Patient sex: F
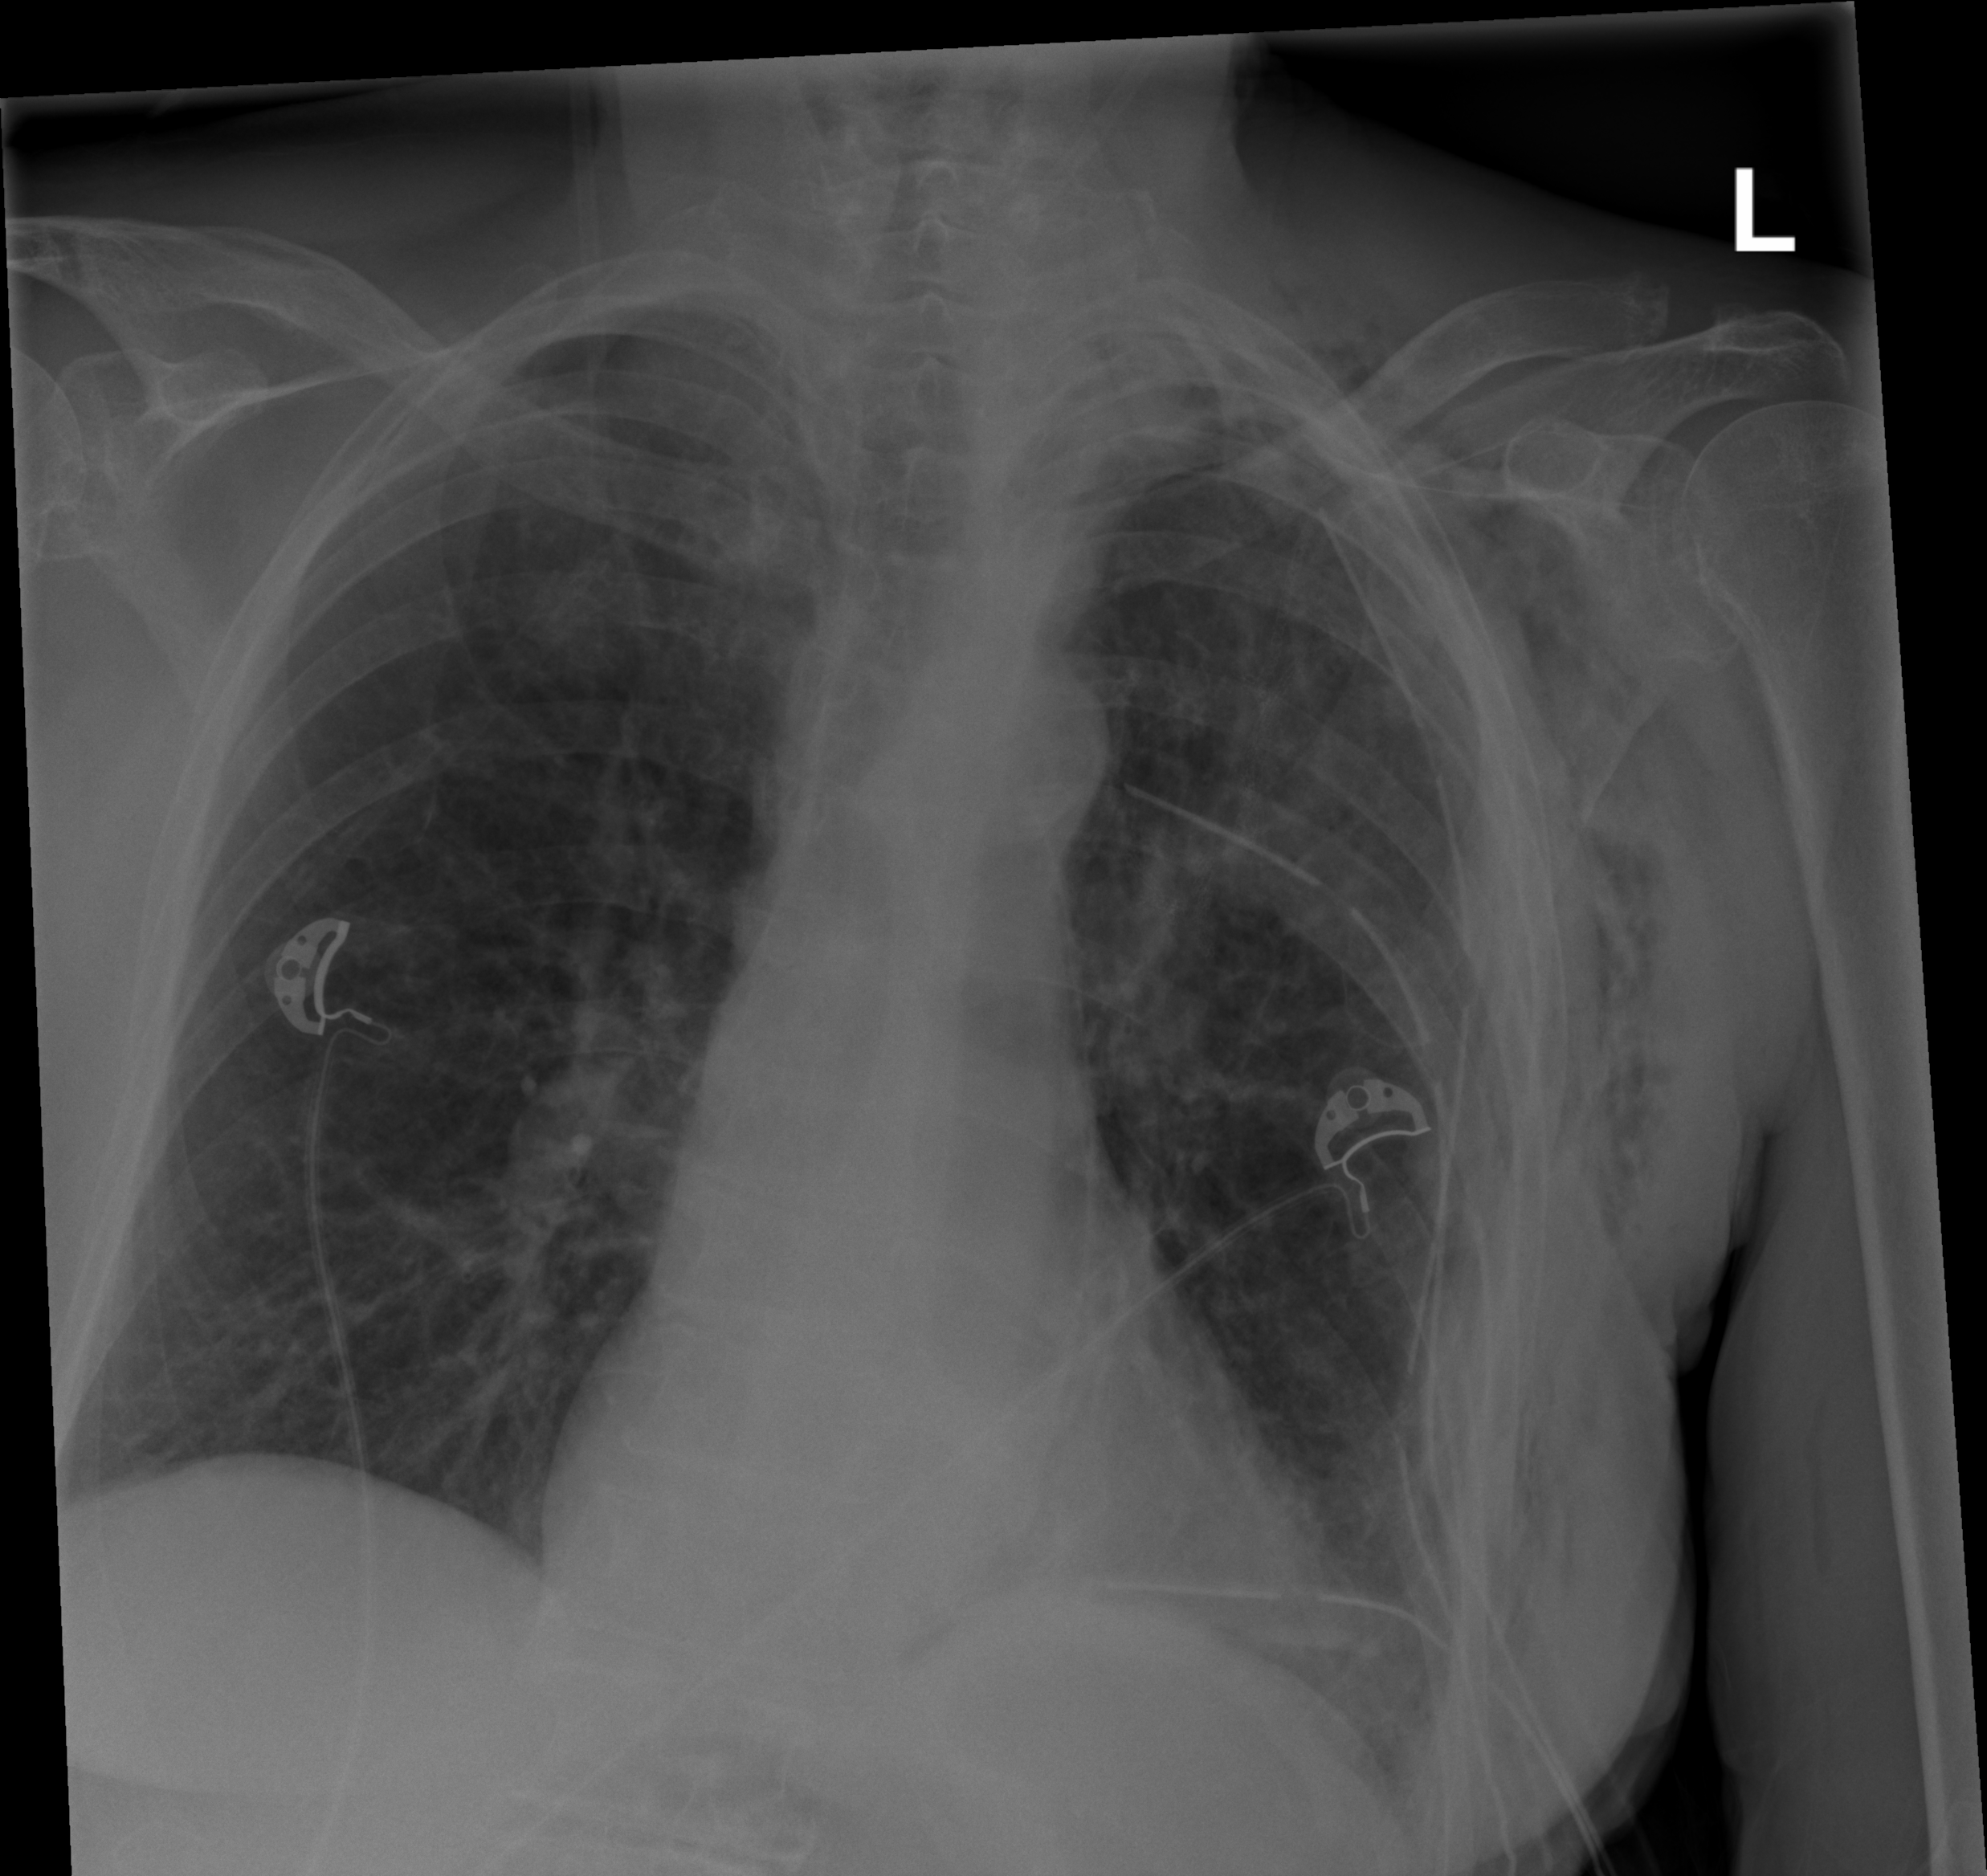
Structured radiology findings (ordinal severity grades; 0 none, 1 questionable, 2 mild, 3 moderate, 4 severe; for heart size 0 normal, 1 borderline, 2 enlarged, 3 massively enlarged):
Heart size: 0
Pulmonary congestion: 0
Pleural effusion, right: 0
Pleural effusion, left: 2
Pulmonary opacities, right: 0
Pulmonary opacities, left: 0
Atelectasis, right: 0
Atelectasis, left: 2